Question: Pretty abstract question, but I'm conducting some research on gesture-based recognition. I've managed to get the gesture to be outputted into a series of X,Y coordinates that I can view as a scatter graph:

Here's my problem; I'm unsure on how to proceed. What is the best way to compare two data sets of X,Y coordinates and give a confidence percentage on how similar they are?
I'm currently using JavaScript and would ideally like to keep using it.
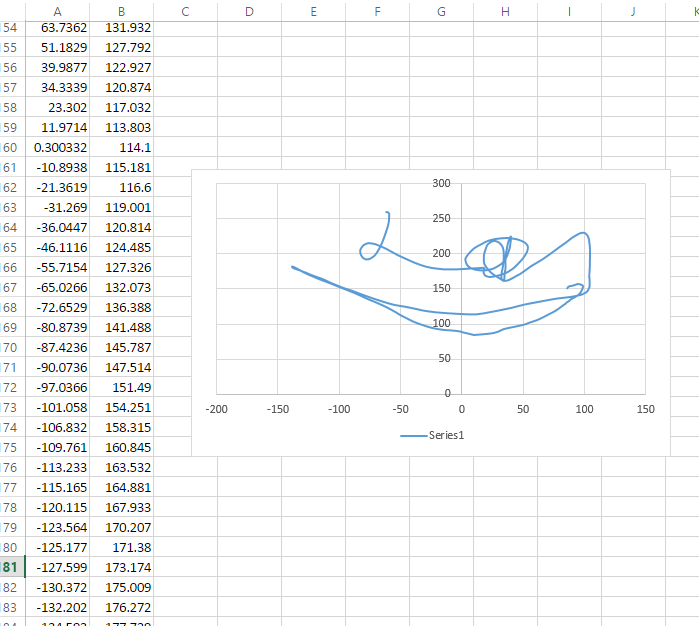
Answer: Reading about <URL> then apply some matching algorithms.